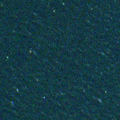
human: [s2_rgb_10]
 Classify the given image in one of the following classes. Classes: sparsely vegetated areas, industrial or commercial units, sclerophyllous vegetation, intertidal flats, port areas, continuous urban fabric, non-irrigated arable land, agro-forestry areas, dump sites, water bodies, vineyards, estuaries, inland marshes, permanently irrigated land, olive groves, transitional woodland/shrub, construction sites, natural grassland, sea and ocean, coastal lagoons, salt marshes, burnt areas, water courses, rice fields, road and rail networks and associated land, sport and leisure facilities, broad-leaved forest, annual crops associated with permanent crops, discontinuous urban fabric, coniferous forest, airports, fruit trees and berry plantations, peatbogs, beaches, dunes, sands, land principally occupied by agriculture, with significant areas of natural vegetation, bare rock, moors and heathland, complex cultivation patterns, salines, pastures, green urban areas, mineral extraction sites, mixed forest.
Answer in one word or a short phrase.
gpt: sea and ocean